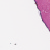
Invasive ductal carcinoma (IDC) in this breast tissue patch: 0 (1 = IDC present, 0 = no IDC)